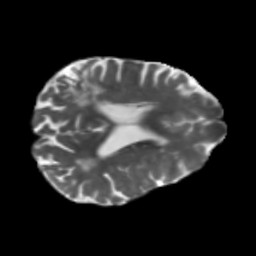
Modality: T2w
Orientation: axial
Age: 73
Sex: female
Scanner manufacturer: siemens
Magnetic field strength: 3 T
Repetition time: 5.25 s
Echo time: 0.08 s